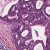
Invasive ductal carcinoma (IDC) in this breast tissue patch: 0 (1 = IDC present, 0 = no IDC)